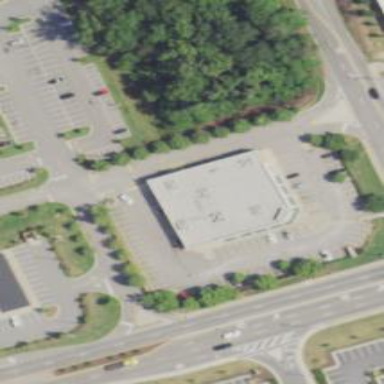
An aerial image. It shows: Building.